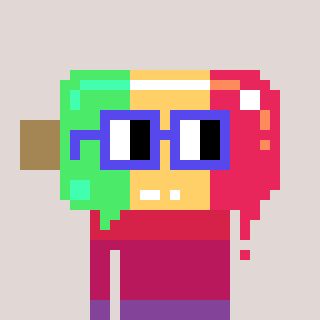
a pixel art character with square blue glasses, a icepop-shaped head and a purple-colored body on a warm background